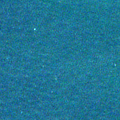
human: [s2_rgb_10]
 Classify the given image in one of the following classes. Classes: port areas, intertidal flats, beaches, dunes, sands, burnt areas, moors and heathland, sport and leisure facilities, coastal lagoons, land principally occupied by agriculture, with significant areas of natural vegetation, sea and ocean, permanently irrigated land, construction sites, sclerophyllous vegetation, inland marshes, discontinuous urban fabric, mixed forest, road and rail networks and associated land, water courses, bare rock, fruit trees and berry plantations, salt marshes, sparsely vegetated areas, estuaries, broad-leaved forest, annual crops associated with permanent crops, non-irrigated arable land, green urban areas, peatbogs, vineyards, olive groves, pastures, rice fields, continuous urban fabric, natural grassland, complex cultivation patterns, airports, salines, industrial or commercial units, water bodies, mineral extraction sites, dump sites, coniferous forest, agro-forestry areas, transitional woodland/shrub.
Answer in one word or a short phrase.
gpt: sea and ocean